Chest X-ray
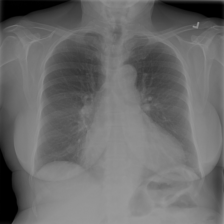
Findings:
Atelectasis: negative
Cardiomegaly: positive
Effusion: positive
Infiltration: negative
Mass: negative
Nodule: negative
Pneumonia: negative
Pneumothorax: negative
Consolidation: negative
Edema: negative
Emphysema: negative
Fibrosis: negative
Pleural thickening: negative
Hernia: negative